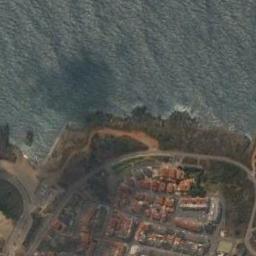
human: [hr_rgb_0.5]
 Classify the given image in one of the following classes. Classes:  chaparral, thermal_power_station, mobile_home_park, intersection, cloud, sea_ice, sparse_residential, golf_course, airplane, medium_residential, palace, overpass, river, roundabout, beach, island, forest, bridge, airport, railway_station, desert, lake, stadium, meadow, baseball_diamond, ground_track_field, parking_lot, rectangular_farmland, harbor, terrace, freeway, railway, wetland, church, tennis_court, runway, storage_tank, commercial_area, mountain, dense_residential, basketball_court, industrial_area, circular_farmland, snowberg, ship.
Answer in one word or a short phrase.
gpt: beach